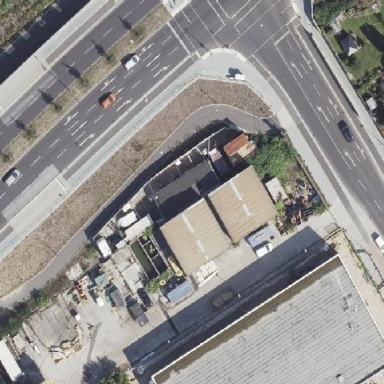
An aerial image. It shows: Commercial building with gabled roof.